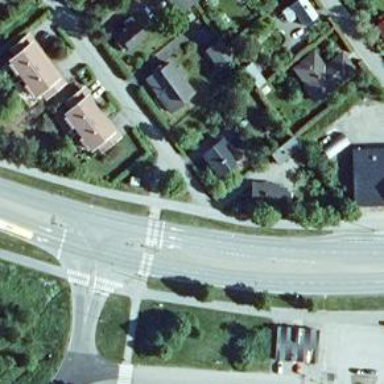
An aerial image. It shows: Secondary road with asphalt surface.